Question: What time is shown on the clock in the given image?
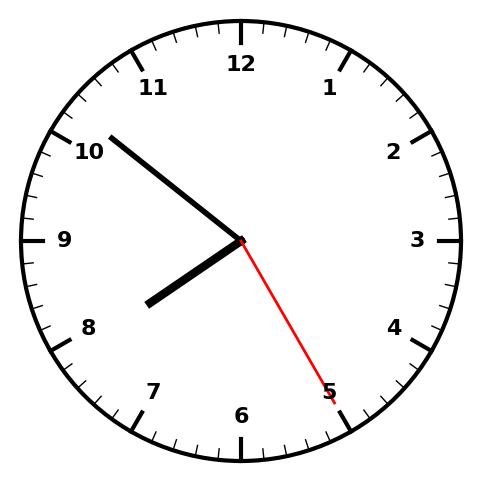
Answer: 07:51:25